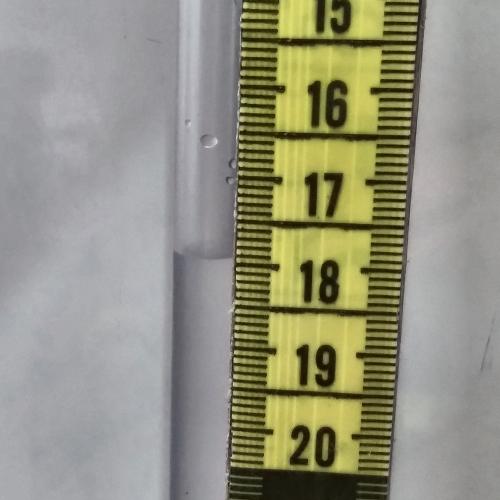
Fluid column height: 17.9 cm